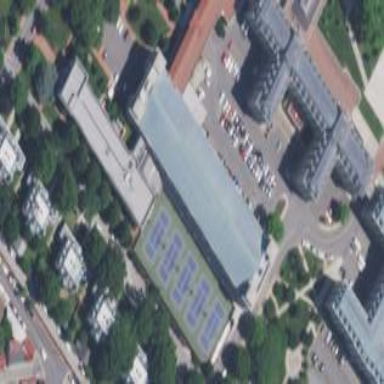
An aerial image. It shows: Tennis court in leisure pitch.